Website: macys
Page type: customer-info-address
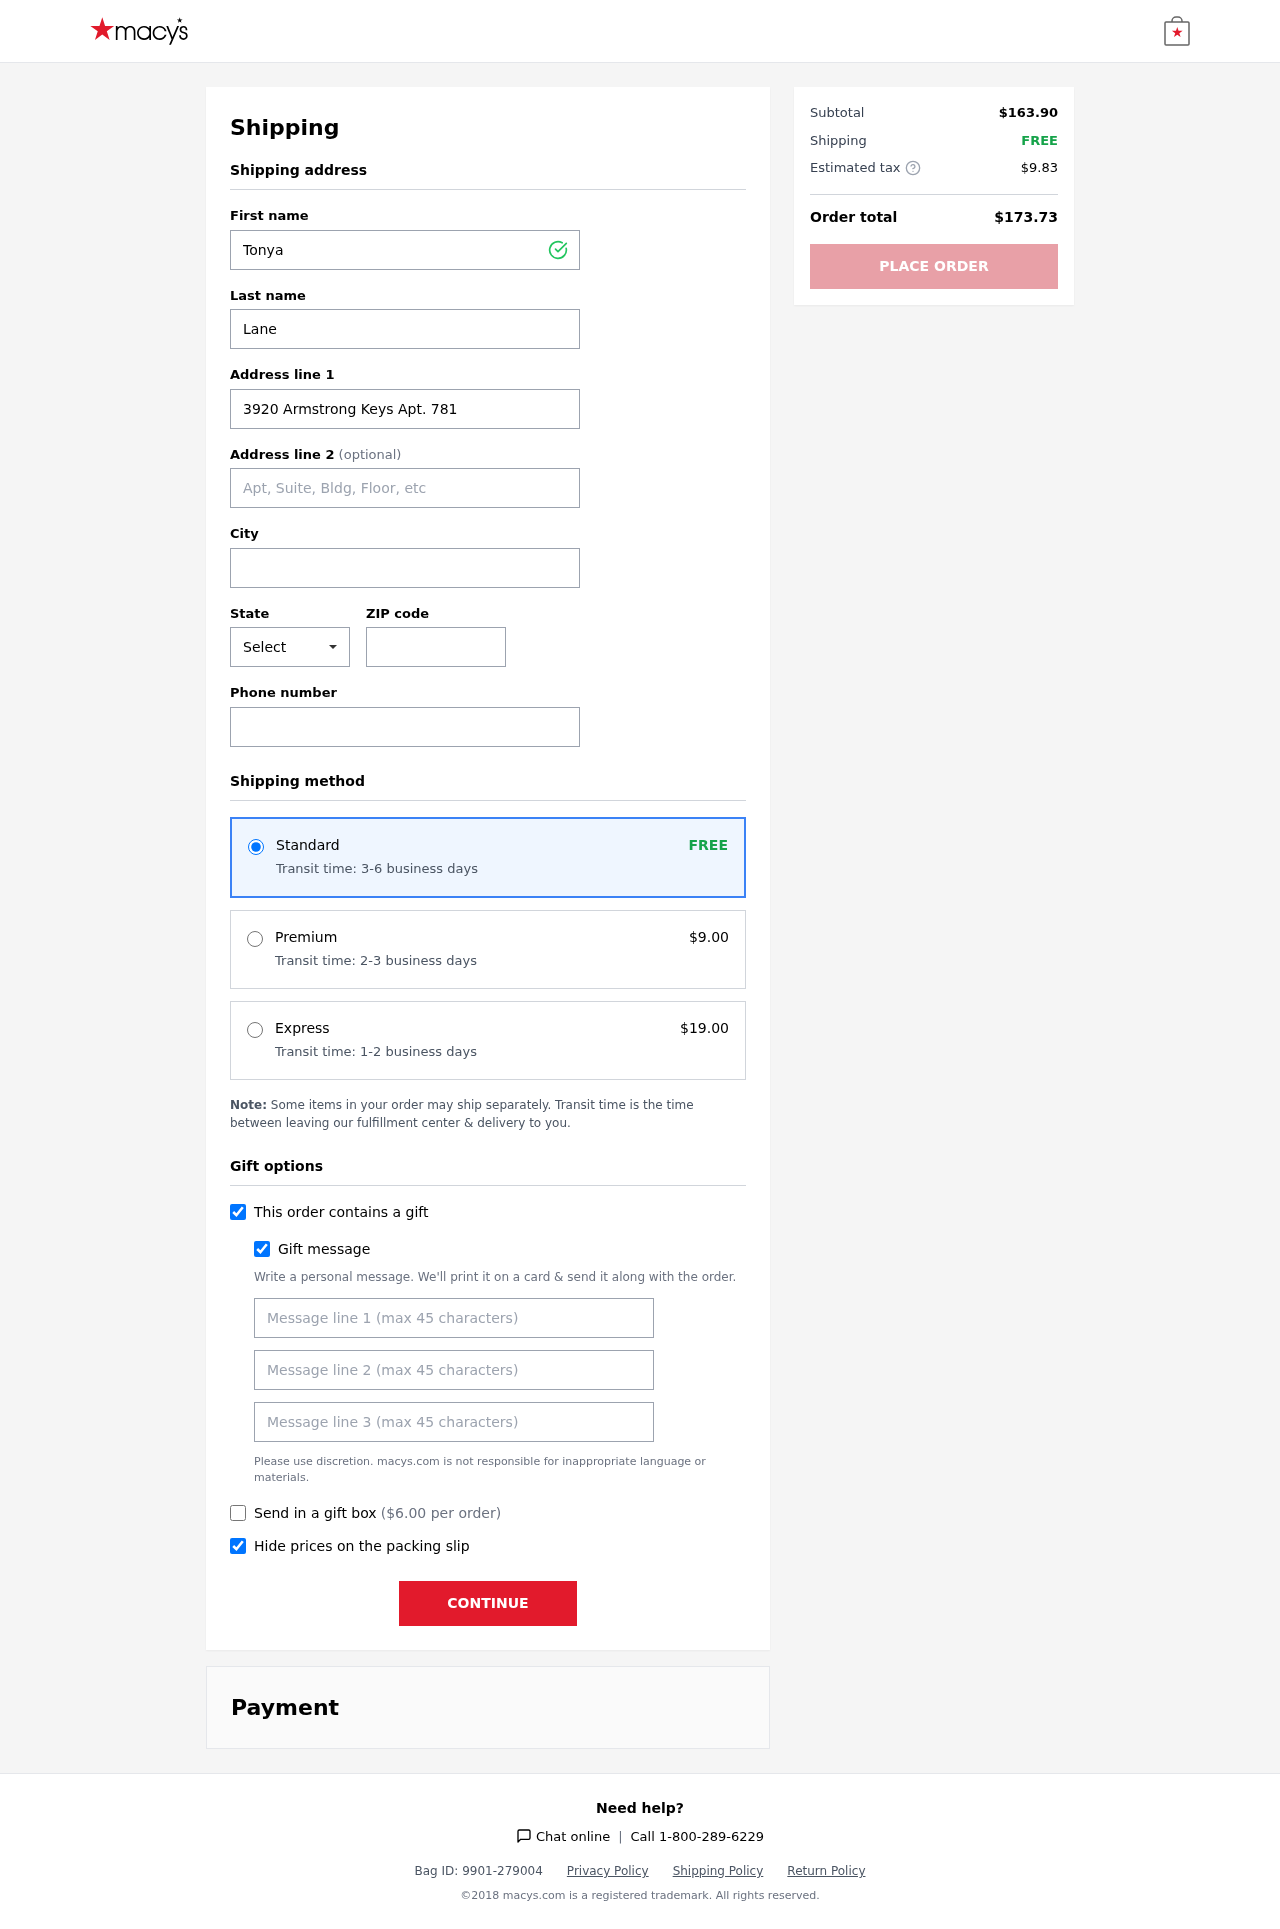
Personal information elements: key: PII_CITY
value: North Robert
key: PII_FIRSTNAME
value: Tonya
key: PII_GIFT_MESSAGE
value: Happy birthday, Stephanie! I saw these gorgeous Chelsea boots in pale blue and immediately thought of you—perfect for all your adventures ahead! I hope they bring a little extra joy to your special day!  Tonya
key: PII_LASTNAME
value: Lane
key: PII_PHONE
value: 3328227684
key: PII_POSTCODE
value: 49123
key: PII_STATE_ABBR
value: MS
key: PII_STREET
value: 3920 Armstrong Keys Apt. 781
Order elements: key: ORDER_SHIPPING_STANDARD
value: FREE
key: ORDER_SHIPPING_STANDARD_TIME
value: Transit time: 3-6 business days
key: ORDER_SHIPPING_PREMIUM
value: $9.00
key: ORDER_SHIPPING_PREMIUM_TIME
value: Transit time: 2-3 business days
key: ORDER_SHIPPING_EXPRESS
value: $19.00
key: ORDER_SHIPPING_EXPRESS_TIME
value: Transit time: 1-2 business days
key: ORDER_GIFT_BOX_FEE
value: $6.00
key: ORDER_SUBTOTAL
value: $163.90
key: ORDER_SHIPPING_COST
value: FREE
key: ORDER_TAX
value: $9.83
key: ORDER_TOTAL
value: $173.73